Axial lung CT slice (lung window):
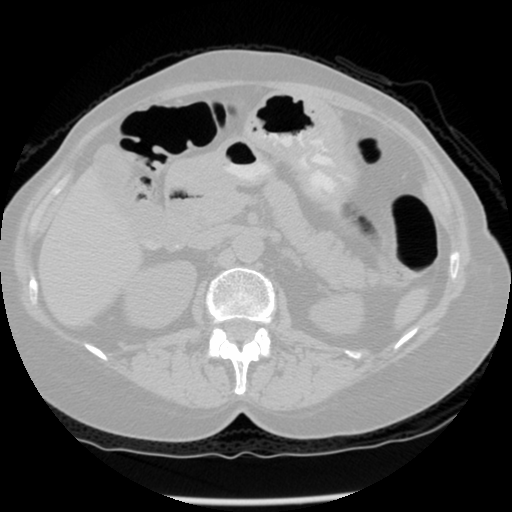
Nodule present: no